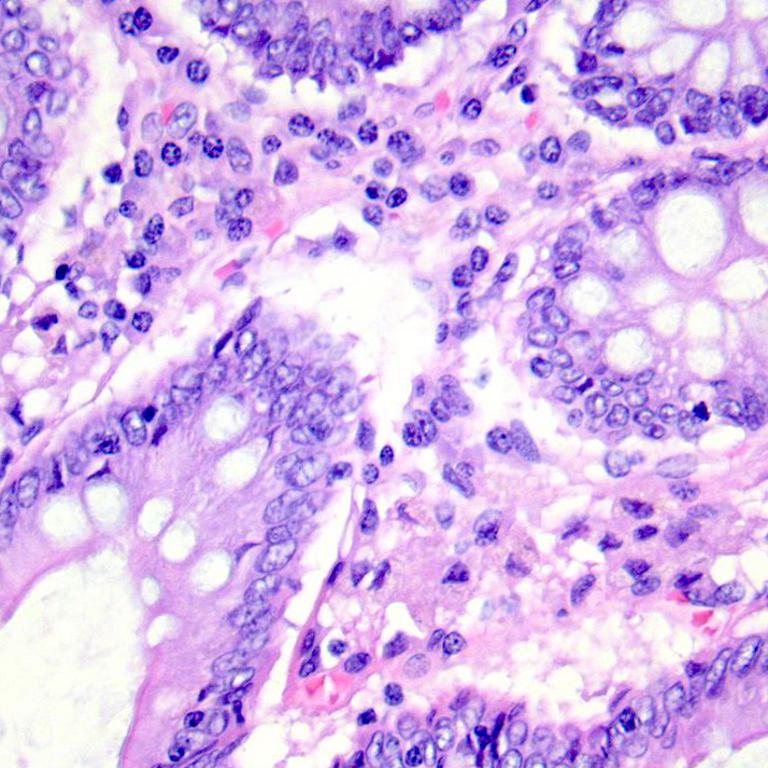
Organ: colon
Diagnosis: benign